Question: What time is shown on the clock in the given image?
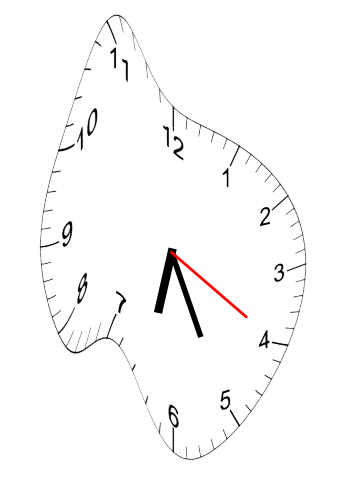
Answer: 06:25:20